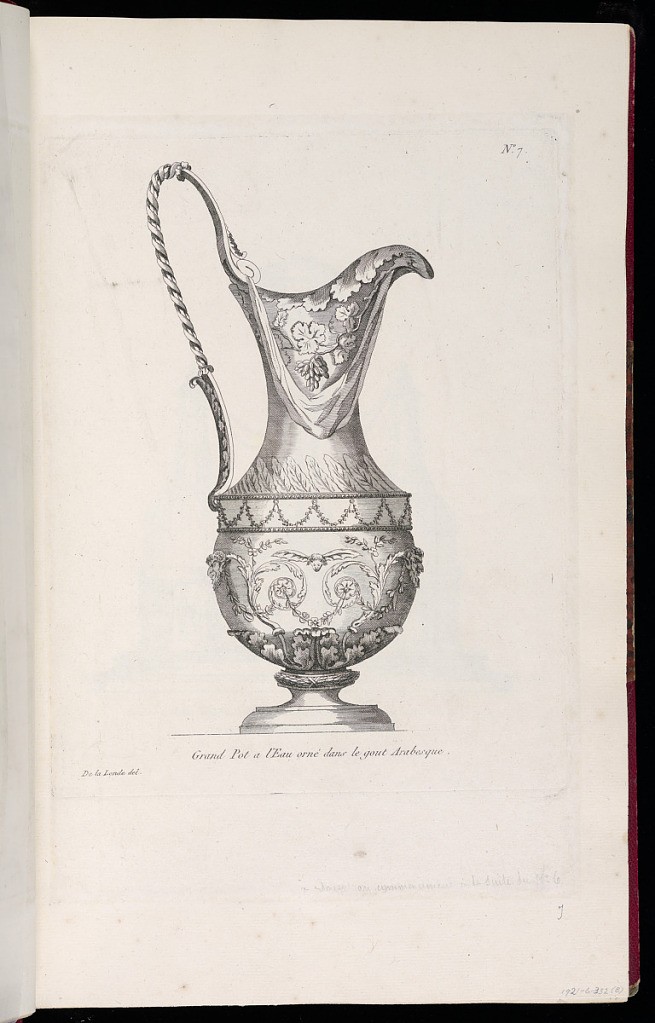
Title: Grand Pot a l'Eau orné dans le gout Arabesque
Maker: Richard de Lalonde, French, active 1780–96
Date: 1788–1796
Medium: Etching on off-white laid paper
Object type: Print
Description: Design for a pitcher decorated with ornament motifs including ribbon twist handle, grape vine, lancet leaf, bead course, rinceaux, rosettes, bat-winged mascaron, and bound leaf. The plate is numbered.